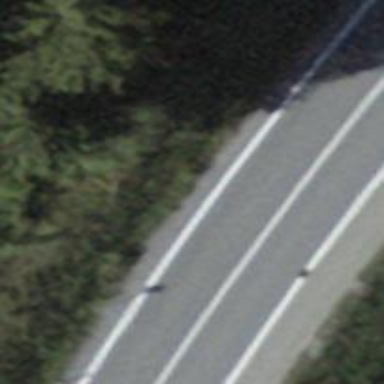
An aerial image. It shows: Asphalt road with primary designation. There is sidewalk on the left side.